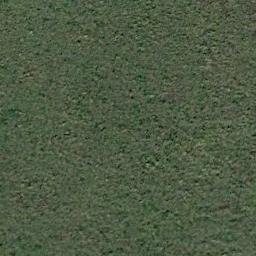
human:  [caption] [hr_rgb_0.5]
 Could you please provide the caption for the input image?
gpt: The entire image is dominated by grass .

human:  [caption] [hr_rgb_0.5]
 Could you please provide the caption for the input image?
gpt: This meadow has evenly distributed dense grasses .

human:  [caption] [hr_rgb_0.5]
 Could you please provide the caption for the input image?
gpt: The meadow is dense but uneven .

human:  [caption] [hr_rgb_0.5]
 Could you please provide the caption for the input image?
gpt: A dense meadow with many green grass .

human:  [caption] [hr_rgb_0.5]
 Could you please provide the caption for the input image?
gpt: The meadow is full of green grass .